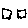
Label: square